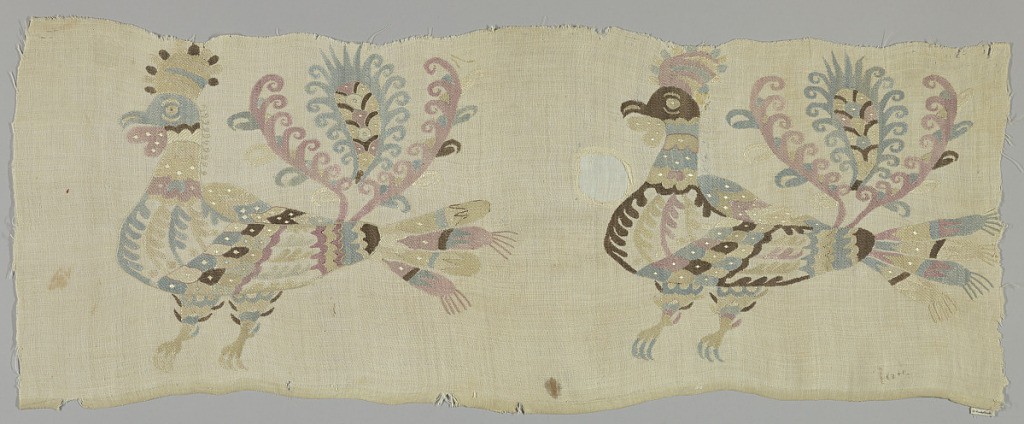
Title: Fragment
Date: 17th–18th century
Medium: silk embroidery on linen foundation Technique: embroidered in running, stem, satin and chain stitches on plain weave foundation
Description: Two birds with wattles and dome-like shapes on their heads in faded pastel colors.